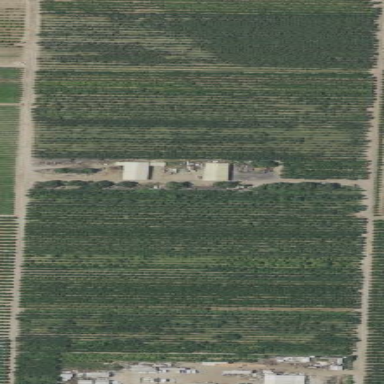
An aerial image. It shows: Orchard.